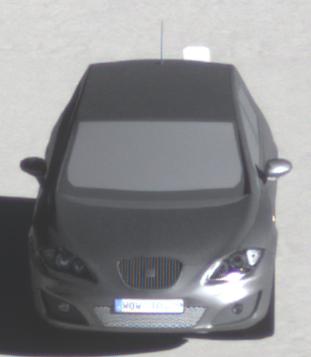
Make: SEAT
Model: Leon 1.4
Detailed model: Leon (1P)
Model produced from: 2009/04
Model produced until: 2010/08
Doors: 5
Color: gray
Road condition: dry road
Daytime: morning or afternoon
Contrast: high contrast